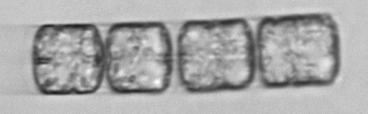
Label: Lauderia_annulata